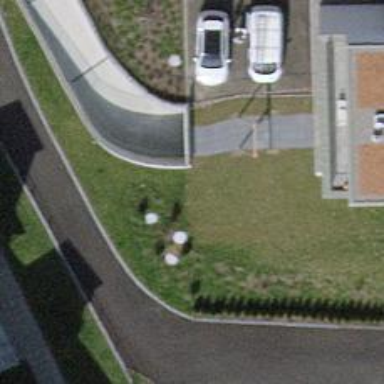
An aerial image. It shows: Parking entrance.